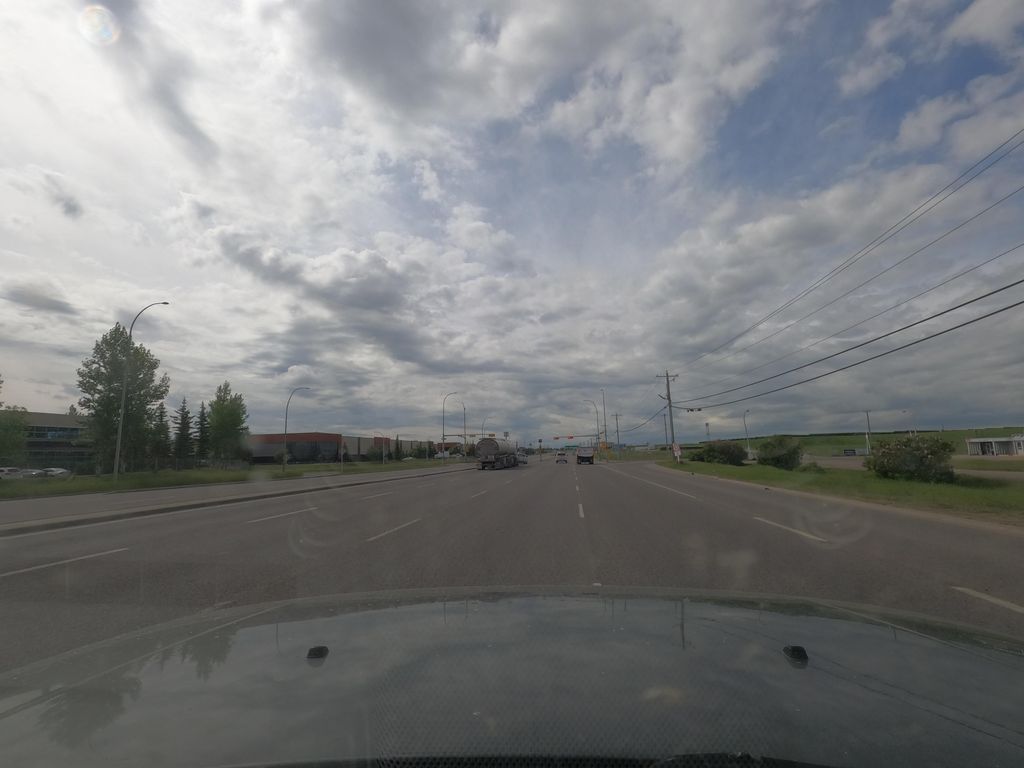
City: calgary